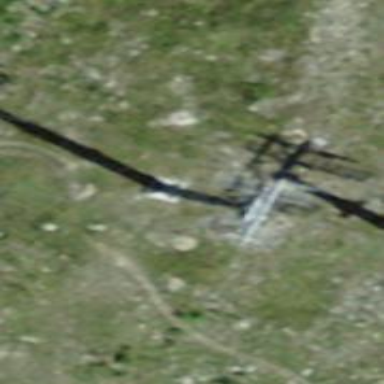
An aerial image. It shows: Pylon used for aerialway.